Question: Count the number of objects in the diagram.
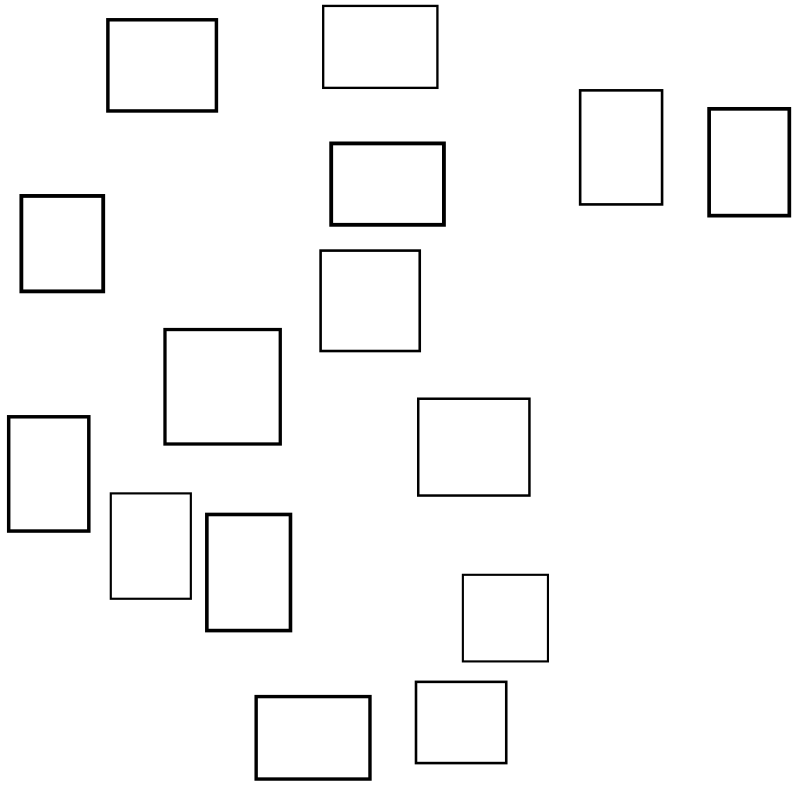
Answer: 15